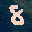
Label: 8